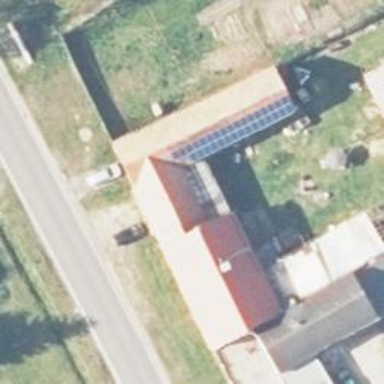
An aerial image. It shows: Small solar photovoltaic panel used as generator to produce electricity.